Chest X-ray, PA view. Patient: 48 years old, sex F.
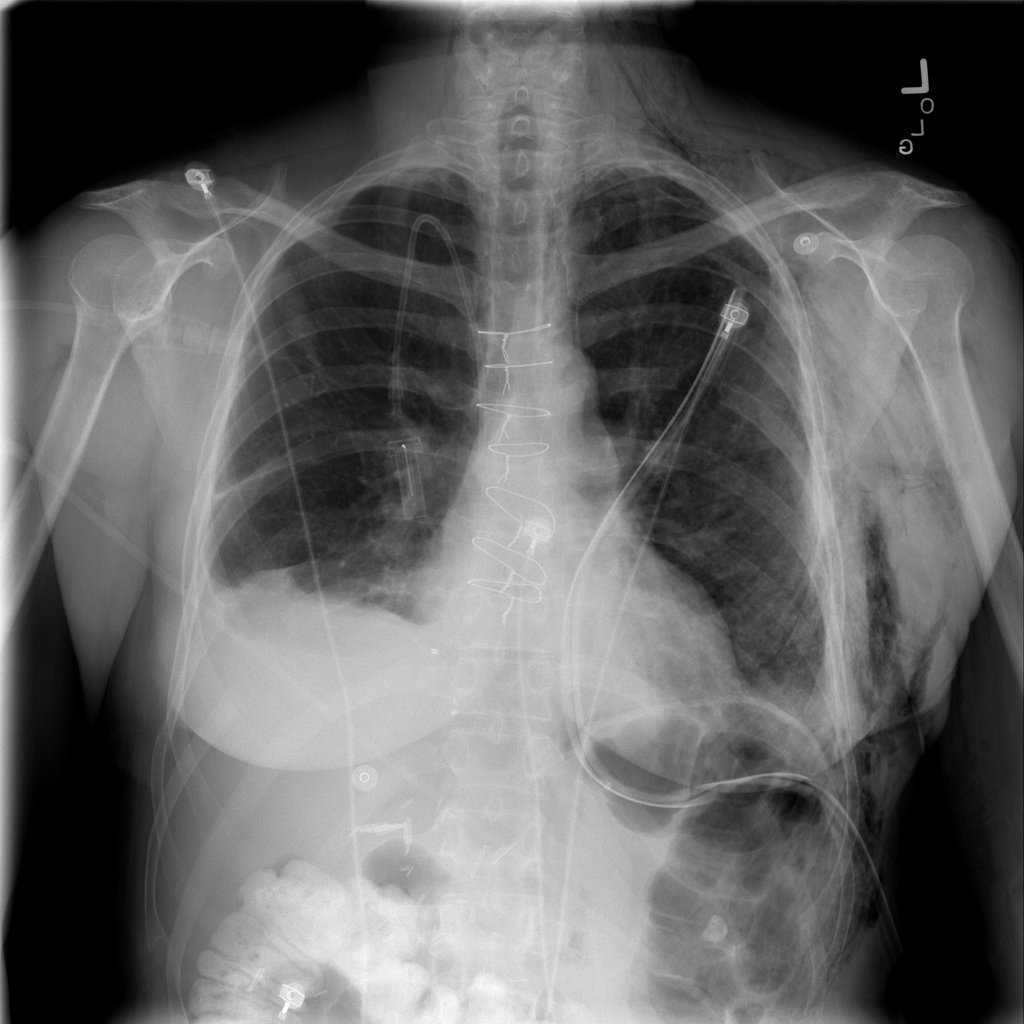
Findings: Effusion, Infiltration, Pneumothorax